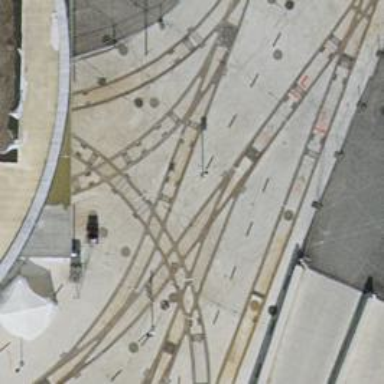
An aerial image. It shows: Tram railway running through service yard with electrified contact lines.